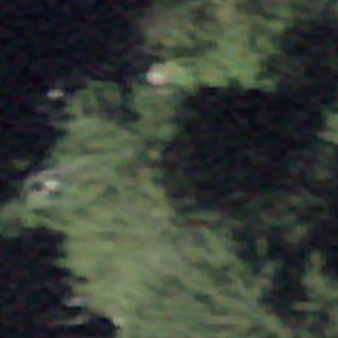
Label: other